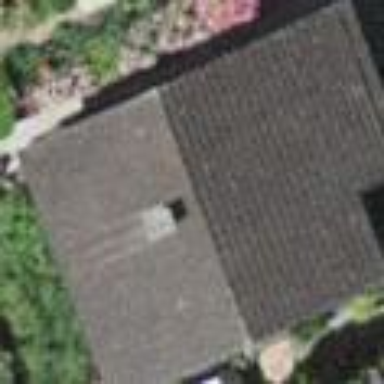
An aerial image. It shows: Building with tiled roof.